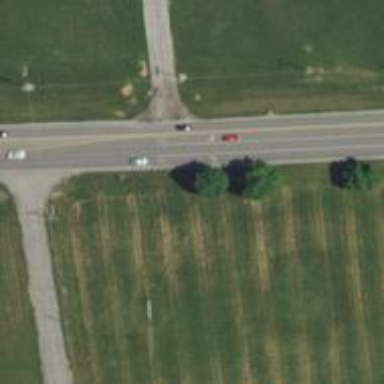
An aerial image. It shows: Secondary road.